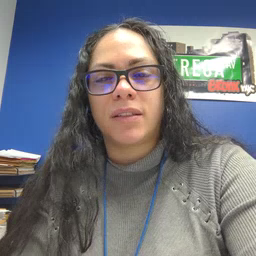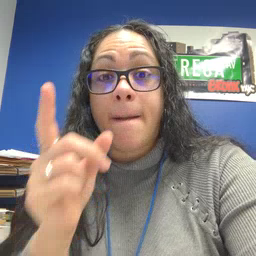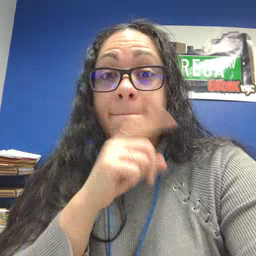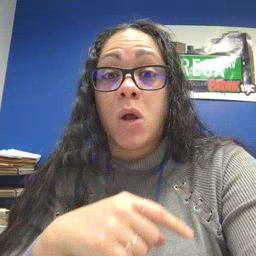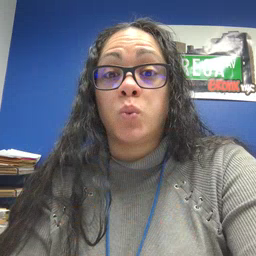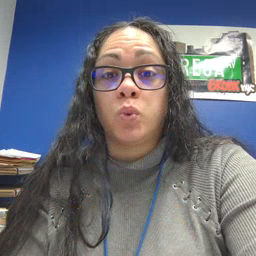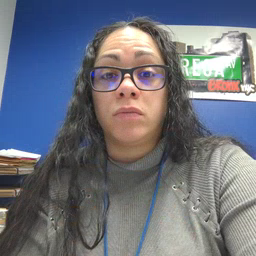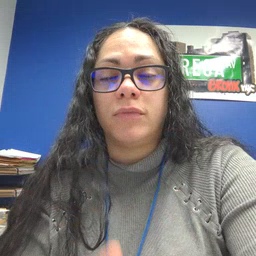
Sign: mouse